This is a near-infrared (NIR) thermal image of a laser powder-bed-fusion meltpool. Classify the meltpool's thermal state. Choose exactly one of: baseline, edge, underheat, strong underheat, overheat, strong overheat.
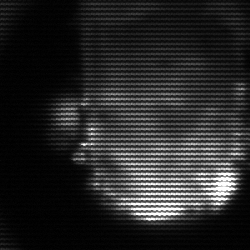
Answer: baseline